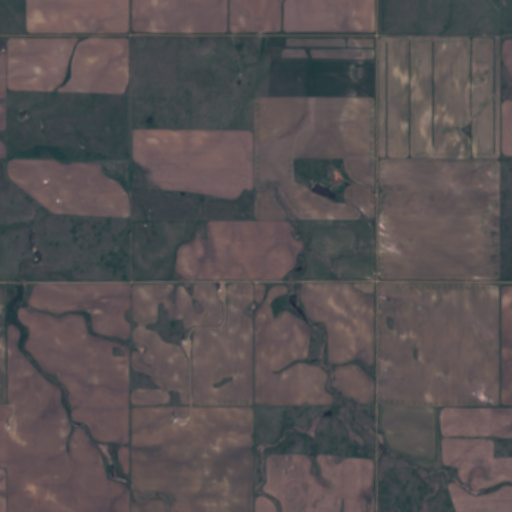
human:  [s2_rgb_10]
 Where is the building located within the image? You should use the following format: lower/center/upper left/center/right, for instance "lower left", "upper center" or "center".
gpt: The building is located in the upper center of the image.
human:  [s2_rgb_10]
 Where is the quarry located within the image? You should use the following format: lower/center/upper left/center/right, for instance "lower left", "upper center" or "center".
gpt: There is no quarry in the image.